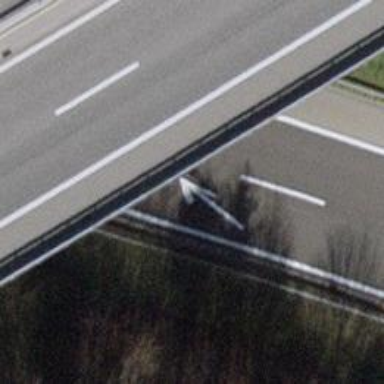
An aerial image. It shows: Asphalt motorway.